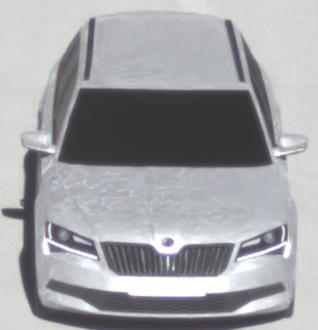
Make: Skoda
Model: Superb Combi 1.4 TSI
Detailed model: Superb (III) Combi
Model produced from: 2015/09
Model produced until: 2018/06
Doors: 5
Color: white
Road condition: wet road
Daytime: morning or afternoon
Contrast: high contrast